Field crop: tomato
Growth stage: 1
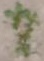
Species: portulaca